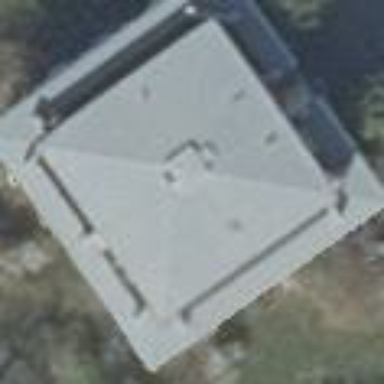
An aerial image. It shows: Pyramidal roof shapes the top of the apartments building.